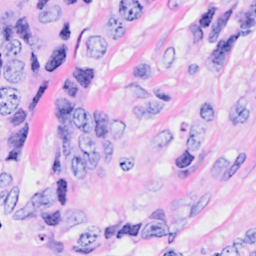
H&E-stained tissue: Breast